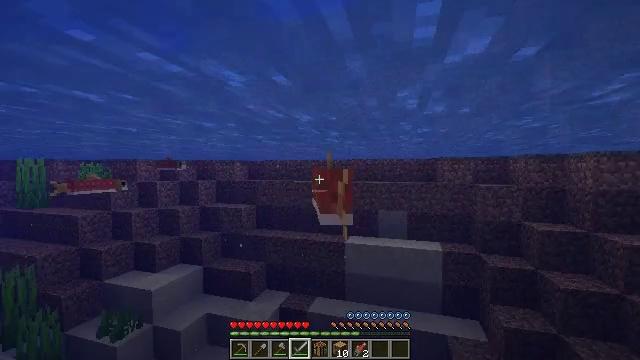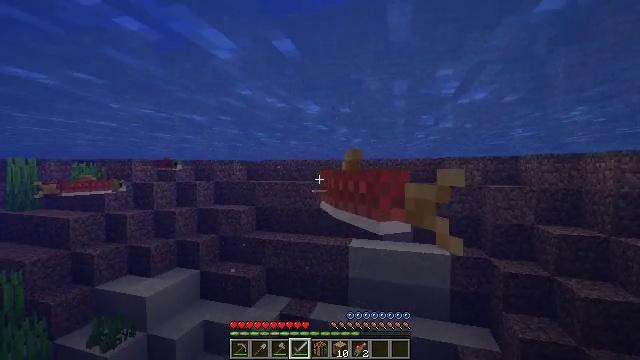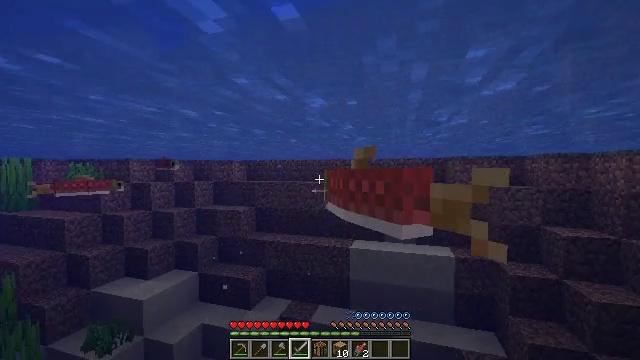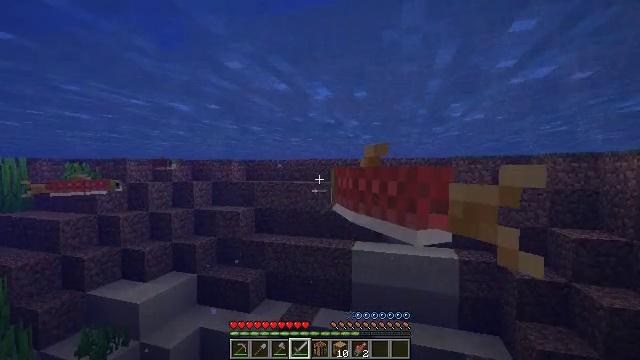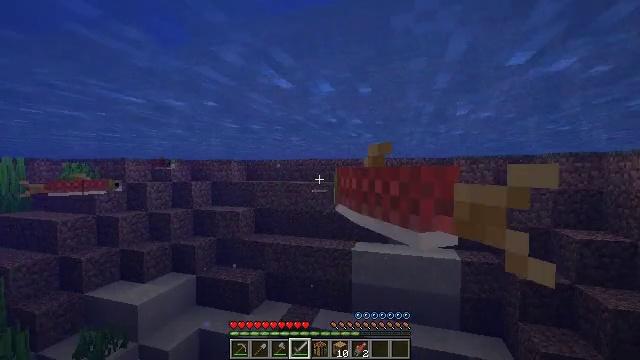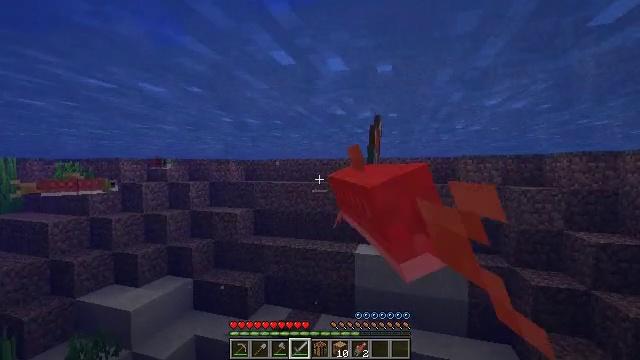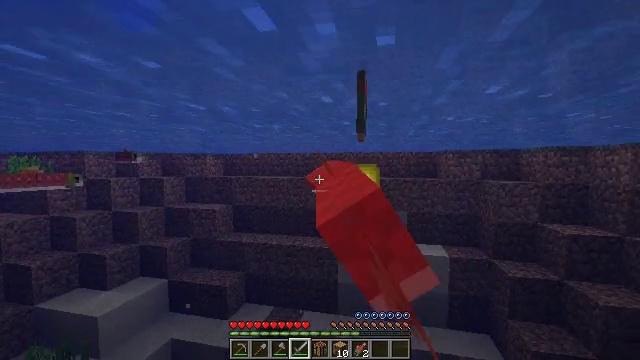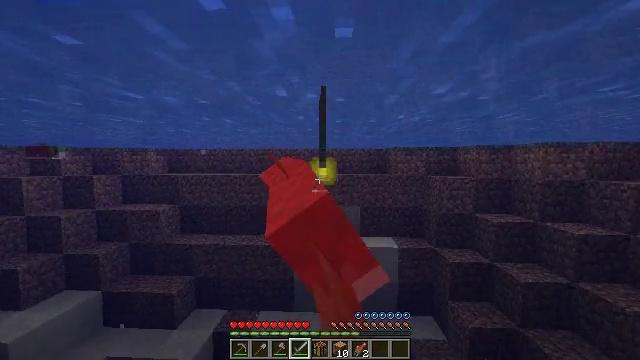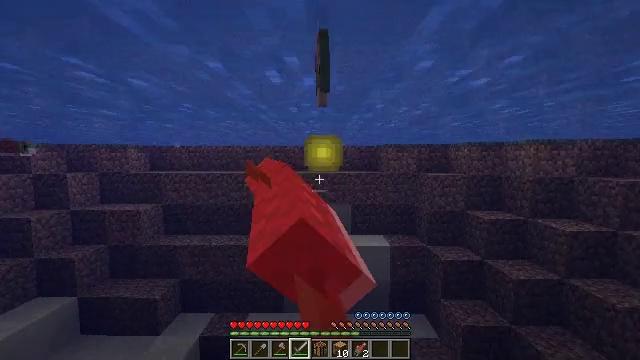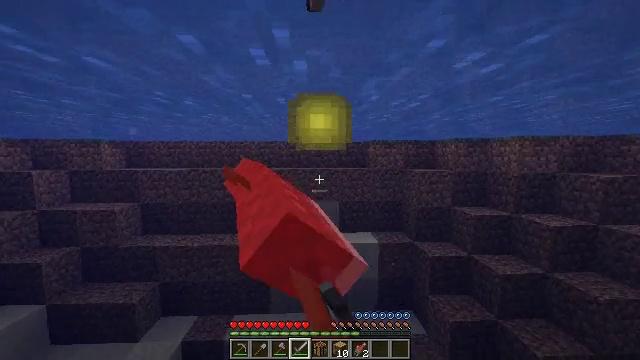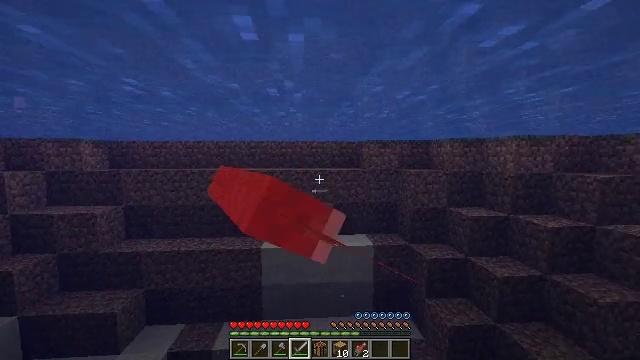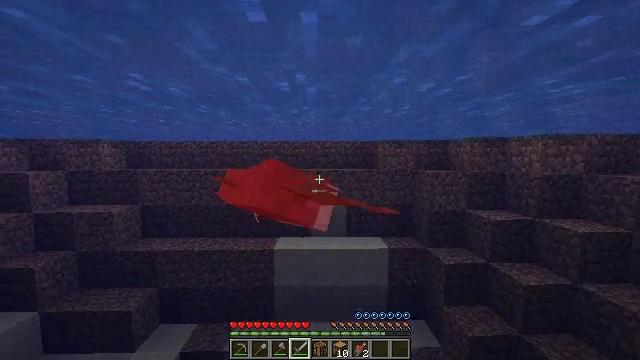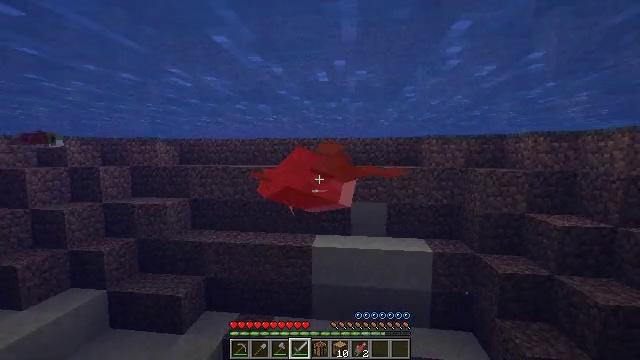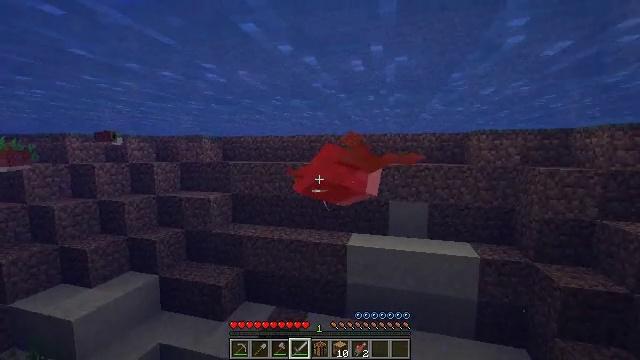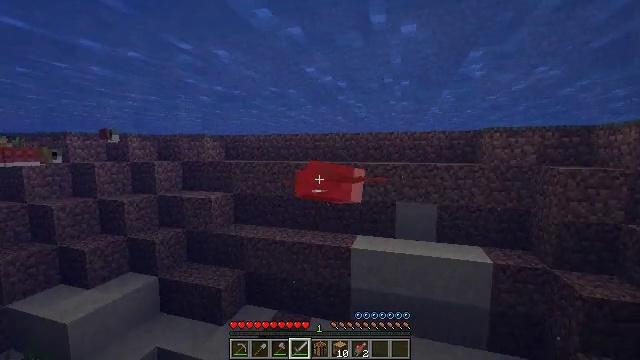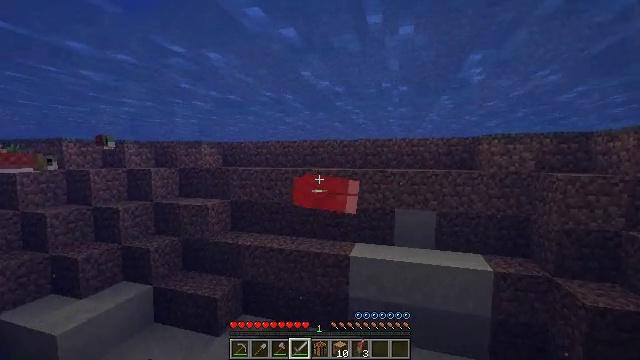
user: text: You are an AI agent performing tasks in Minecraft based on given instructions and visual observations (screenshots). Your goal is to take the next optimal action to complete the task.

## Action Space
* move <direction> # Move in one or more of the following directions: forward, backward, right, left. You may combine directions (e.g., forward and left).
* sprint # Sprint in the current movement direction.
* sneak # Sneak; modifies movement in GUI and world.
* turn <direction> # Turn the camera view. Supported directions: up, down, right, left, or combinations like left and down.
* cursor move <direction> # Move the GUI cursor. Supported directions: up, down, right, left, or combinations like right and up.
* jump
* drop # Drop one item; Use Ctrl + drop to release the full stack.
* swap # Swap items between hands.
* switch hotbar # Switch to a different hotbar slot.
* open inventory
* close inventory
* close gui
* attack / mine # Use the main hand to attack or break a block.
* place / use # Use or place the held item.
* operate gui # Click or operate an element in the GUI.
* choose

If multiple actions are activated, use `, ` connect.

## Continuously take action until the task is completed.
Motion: motion action
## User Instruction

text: Hunt fish.
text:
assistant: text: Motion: move forward, sprint, attack / mine
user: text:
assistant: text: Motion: move forward, sprint, attack / mine
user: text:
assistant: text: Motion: move forward, sprint
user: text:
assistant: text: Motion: move forward, sprint, attack / mine
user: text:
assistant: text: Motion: move forward, sprint, attack / mine
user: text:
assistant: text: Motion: move forward, sprint, turn right and down, attack / mine
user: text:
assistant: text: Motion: move forward, sprint, turn right
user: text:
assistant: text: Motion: move forward and move right, sprint, turn right, attack / mine
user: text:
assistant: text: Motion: move forward and move right, sprint, turn right, attack / mine
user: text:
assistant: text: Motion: move forward and move right, sprint, turn right, attack / mine
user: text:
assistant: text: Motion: move forward and move right, sprint, turn left
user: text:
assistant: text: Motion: move forward and move right, sprint, turn left
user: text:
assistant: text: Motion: move forward, sprint, turn left
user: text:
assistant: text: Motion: move forward, sprint, turn left
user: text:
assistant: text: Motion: move forward, sprint, turn up
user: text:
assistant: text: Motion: move forward, sprint, turn left and up
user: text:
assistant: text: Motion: move forward, sprint, turn left and up
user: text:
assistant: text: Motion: move forward, sprint, turn left and up
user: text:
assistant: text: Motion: move forward, sprint, turn left and up
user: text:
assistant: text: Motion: move forward, turn left and up
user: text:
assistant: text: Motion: move forward, turn left
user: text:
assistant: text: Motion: move forward
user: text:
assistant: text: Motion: move forward, turn left
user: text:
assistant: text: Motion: move forward, turn left
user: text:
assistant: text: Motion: move forward, turn left
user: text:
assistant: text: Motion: move forward
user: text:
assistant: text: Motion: move forward, turn left
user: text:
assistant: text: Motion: move forward
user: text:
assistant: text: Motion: move forward
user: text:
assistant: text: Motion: move forward